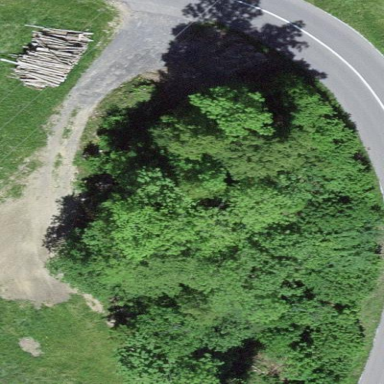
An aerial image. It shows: Forest area.